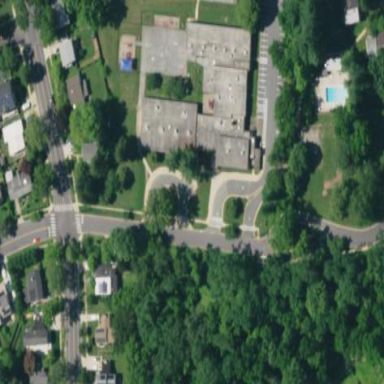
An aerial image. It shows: School building.